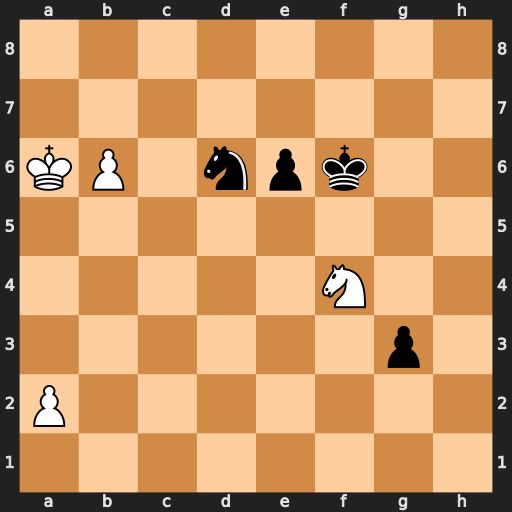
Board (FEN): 8/8/KP1npk2/8/5N2/6p1/P7/8
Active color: w
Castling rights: -
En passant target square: -
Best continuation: Nh5+ Ke7 Nxg3